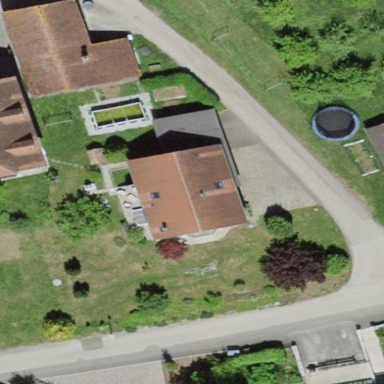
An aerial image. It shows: Simple house.